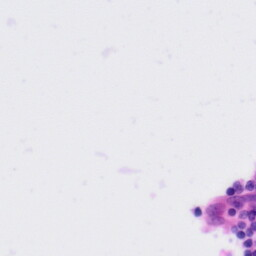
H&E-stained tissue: Tonsil